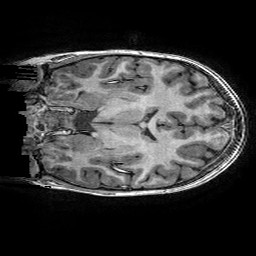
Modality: T1w
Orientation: coronal
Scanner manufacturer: ge
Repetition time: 0.008096 s
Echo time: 0.00318 s